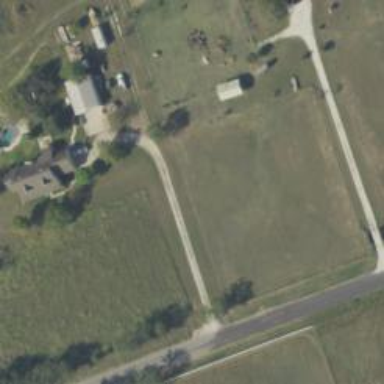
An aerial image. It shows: Driveway leading to service road.